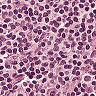
Metastatic tissue present: no